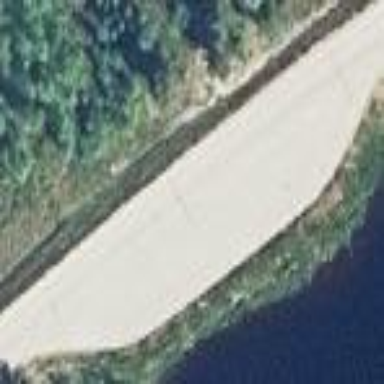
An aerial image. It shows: Rest area on the road.